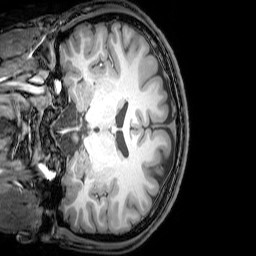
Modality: T1w
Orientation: coronal
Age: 21
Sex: male
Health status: healthy
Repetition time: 0.081 s
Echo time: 0.037 s